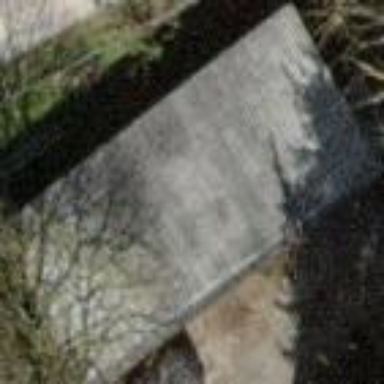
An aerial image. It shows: Shed.